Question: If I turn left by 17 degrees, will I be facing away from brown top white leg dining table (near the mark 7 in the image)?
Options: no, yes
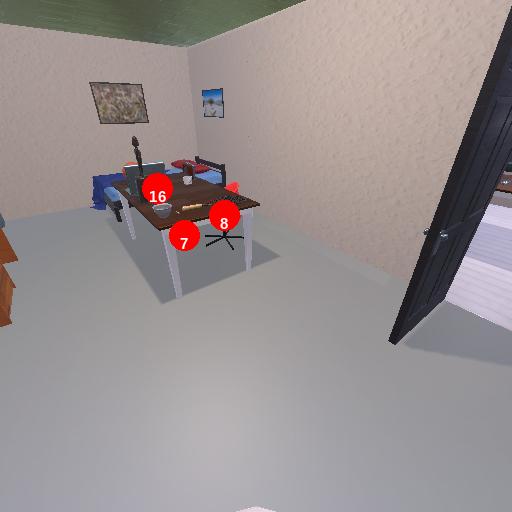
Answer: no